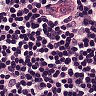
Metastatic tissue present: no